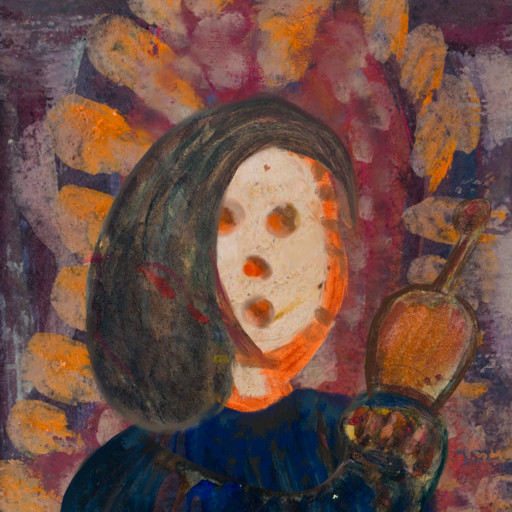
Background: Doll, Head And Neck Front: Rupkatha, Face Front: Rupkatha, Bust: Pipe, Hair Front: Gypsy_Mother, Head Accessory: Blank, Second Necklace: Blank, Necklace: Blank, Baby: Blank